Aerial crown-view tile of a tropical tree (Barro Colorado Island, Panama), acquired 20250818:
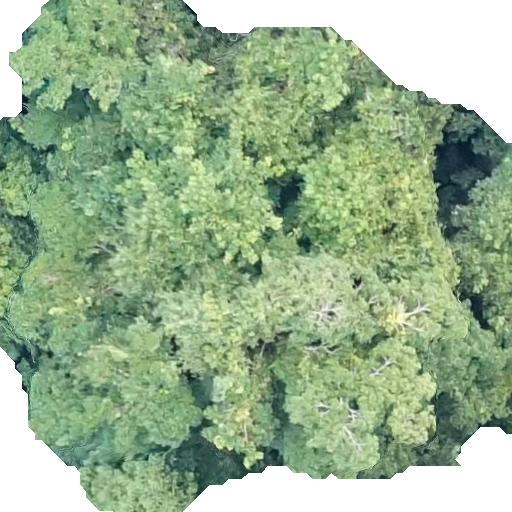
Species: Hura crepitans
GBIF accepted scientific name: Hura crepitans
Crown area: 361.14 m²